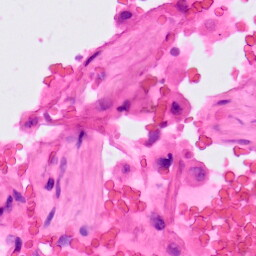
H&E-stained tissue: Lung